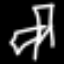
Label: chair